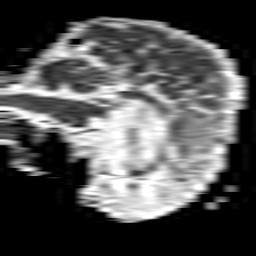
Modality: ADC
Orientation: sagittal
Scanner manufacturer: philips
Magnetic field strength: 1.5 T
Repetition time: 3.393 s
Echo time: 0.06922 s